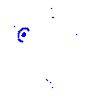
Particle: pion